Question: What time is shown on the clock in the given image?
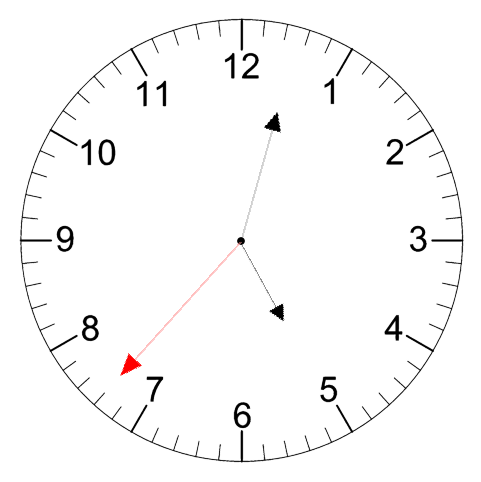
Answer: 05:02:37